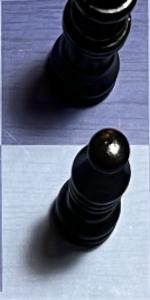
Label: Bishop_Black